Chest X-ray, PA view. Patient: 45 years old, sex M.
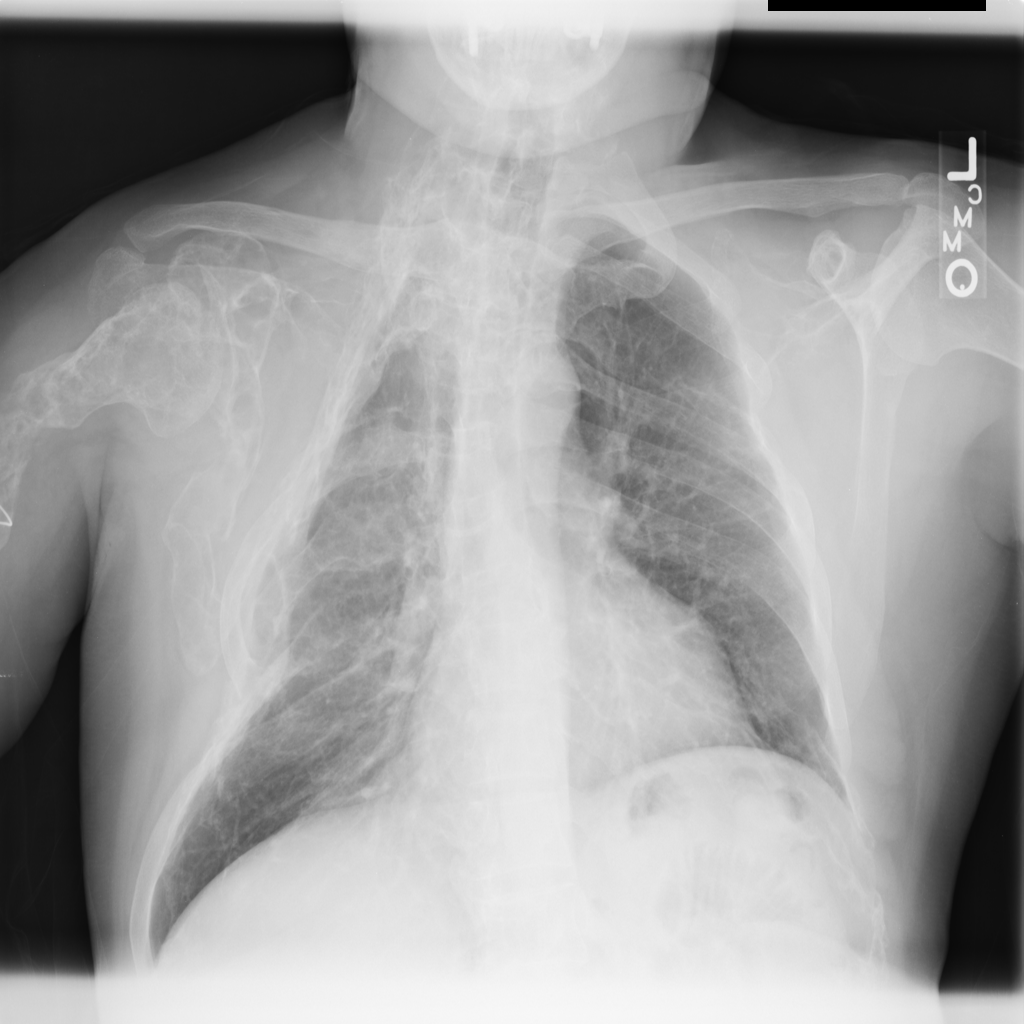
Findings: No Finding